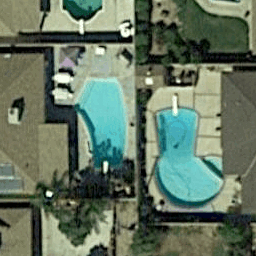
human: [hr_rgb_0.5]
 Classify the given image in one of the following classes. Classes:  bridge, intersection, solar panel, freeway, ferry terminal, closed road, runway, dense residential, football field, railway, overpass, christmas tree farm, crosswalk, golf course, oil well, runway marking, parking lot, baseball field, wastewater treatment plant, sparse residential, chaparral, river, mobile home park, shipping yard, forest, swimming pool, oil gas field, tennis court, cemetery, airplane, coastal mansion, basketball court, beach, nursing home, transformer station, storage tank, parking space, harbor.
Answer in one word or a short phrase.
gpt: swimming pool